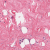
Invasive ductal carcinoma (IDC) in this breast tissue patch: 0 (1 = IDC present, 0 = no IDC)